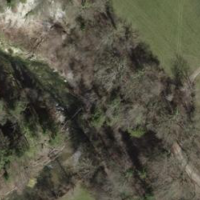
EUNIS habitat code: 44
Species observed at this site:
Milvus milvus